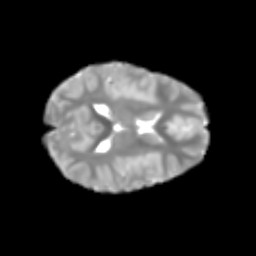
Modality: T2w
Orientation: axial
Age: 7
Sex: male
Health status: healthy